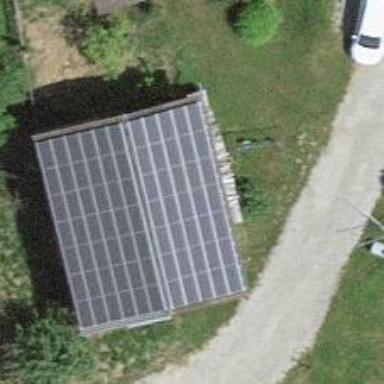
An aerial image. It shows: Solar photovoltaic panel generator.